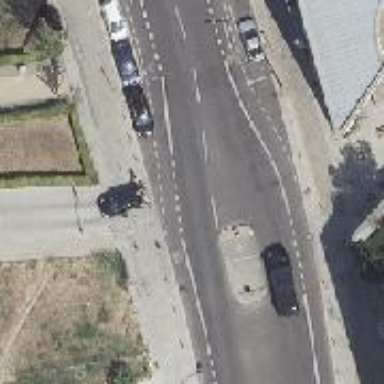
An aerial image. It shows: Unmarked crossing with raised island. The kerb is lowered and flush for easier accessibility.